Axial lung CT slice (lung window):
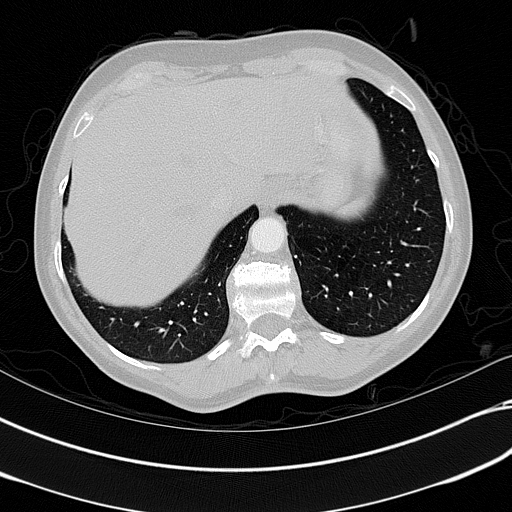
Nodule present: yes
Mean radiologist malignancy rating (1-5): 1